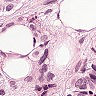
Metastatic tissue present: yes